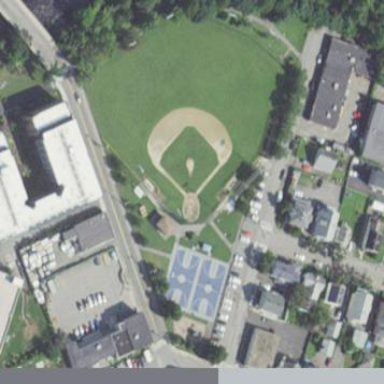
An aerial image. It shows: Baseball pitch for leisure land.